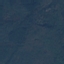
Land use / land cover: Forest